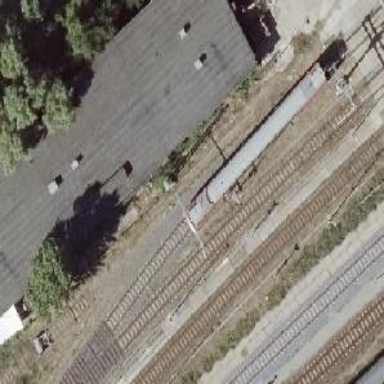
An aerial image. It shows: Railway signal.